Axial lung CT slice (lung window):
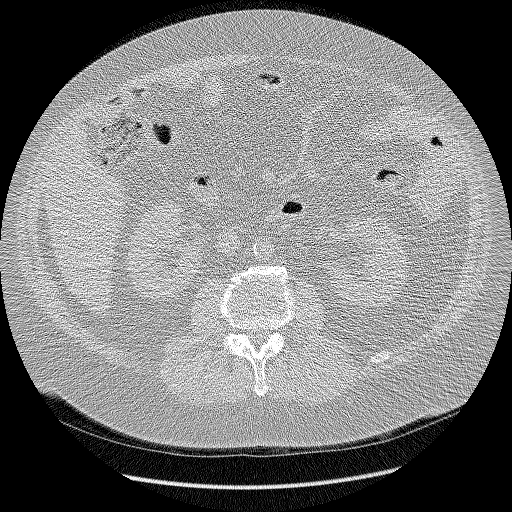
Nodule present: no